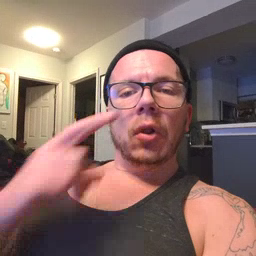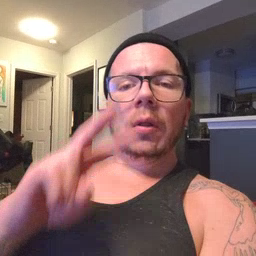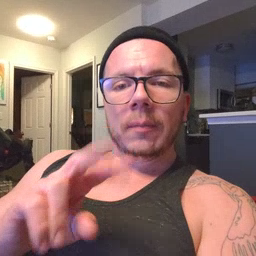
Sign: look